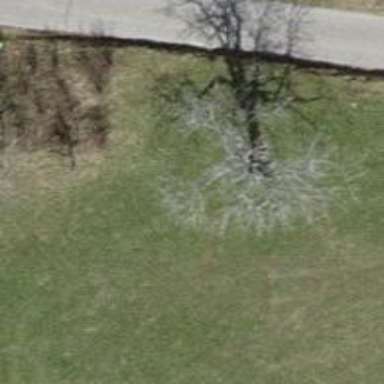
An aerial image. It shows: Beautiful tree in nature.